Interaction volume radius: 10 \u00c5
Interaction volume height: 10 \u00c5
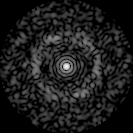
Disorder parameter: 0.8187